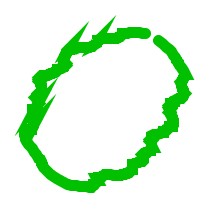
Shape: circle